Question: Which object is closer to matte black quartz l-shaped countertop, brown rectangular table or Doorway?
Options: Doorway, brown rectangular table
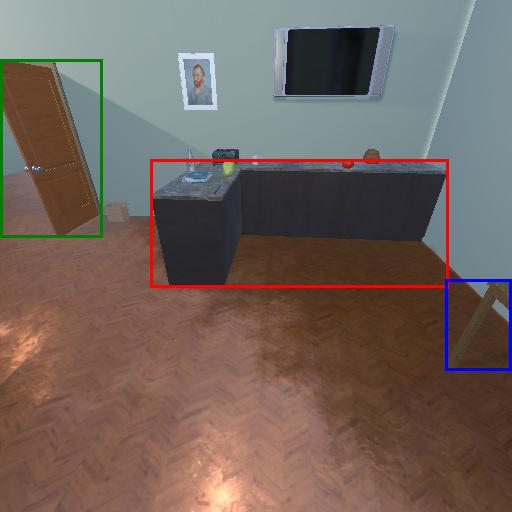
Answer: Doorway